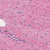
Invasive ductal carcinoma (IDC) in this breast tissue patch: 0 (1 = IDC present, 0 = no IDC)